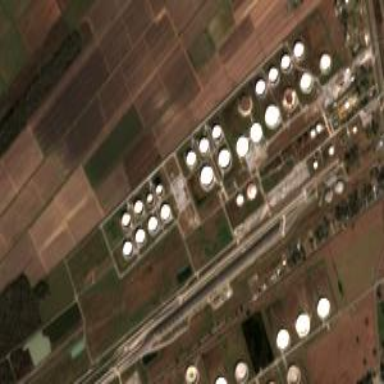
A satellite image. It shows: Industrial area designated for oil storage.